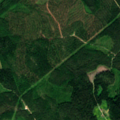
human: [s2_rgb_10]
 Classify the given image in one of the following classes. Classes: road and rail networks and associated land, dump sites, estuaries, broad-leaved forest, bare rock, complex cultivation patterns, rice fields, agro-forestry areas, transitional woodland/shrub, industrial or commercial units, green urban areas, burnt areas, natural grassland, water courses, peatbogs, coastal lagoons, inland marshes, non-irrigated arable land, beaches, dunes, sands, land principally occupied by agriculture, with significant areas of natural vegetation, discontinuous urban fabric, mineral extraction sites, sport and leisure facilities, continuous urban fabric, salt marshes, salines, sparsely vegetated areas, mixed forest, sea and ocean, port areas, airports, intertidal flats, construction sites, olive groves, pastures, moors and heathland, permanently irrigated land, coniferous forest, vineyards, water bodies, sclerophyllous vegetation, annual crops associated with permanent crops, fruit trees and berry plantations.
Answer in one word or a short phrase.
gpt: coniferous forest, mixed forest